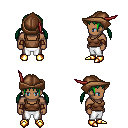
a pixel art fantasy rpg character, male body template, human, dark skin, brown pirate shirt, white pants, green twin-tailed hairstyle, leather cap, leather bracers, gold boots, four views (front, back, left, right), 2x2 character sprite sheet, small pixel art, hard edges, no anti-aliasing